Question: How to let that information tierprice, appear in the table, as shown in picture

Thanks
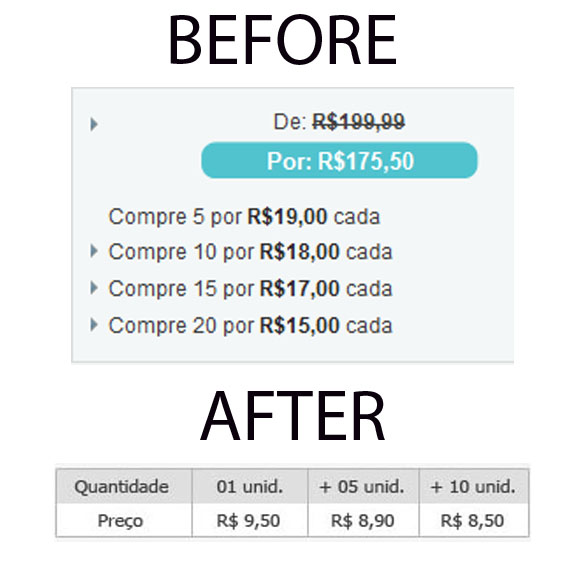
Answer: Perfect Gershon Herczeg,
I broke his head a little, but managed to solve.
In the "tierprice.phtml" located in / app / design / frontend / base / default / template / catalog / product / view changed the following lines.
Line 50 after the endif added to the "static" table
'''
<h4 class="tierprice"> Progressive Discount Table </ h4>
<li> <table> <td style="background:#dfdfdf;border:1px solid #b4b4b4;padding:4px;text-align:center;"> Qty. </ td> </ tr>
<td style="border:1px solid #b4b4b4;padding:4px;text-align:center;">Price</ td> </ tr></ table> </ li>
'''
And in line 185 after the else, added the following code
'''
<? php echo $ this-> __ ("<td <table> style="background:#dfdfdf;border:1px solid #b4b4b4;padding:4px;text-align:center;">% + $ 1 s units. </ tr> </ td> <td style="border:1px solid #b4b4b4;padding:4px;text-align:center;">% 2 $ s </ tr> </ td> </ table> ', $ _price ['price_qty'], $ _price ['formated_price'])?>
'''
Thanks to those who helped, and for who is complaining that the response to and
Thanks Again